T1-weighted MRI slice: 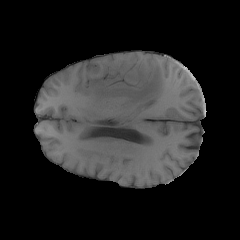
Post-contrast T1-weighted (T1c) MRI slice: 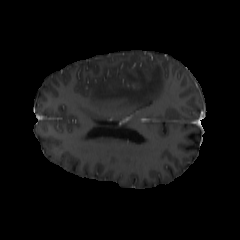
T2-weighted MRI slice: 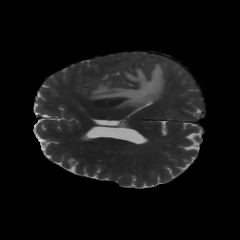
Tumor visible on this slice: yes